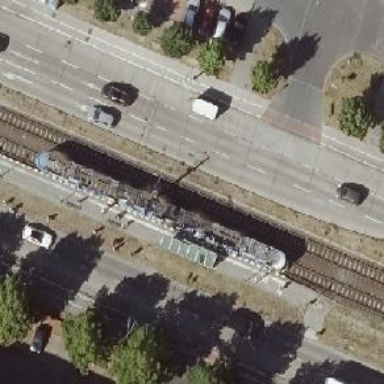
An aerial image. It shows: Tram stop position for public transport.